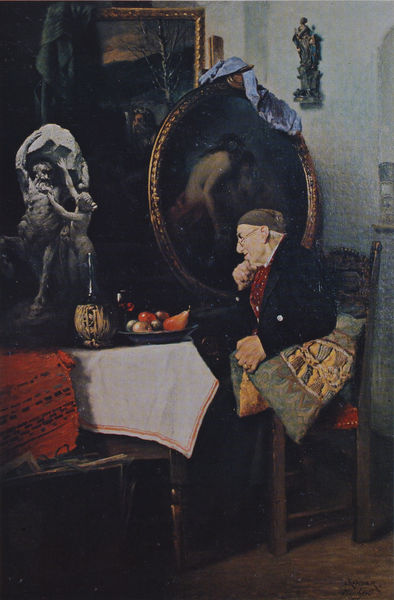
Titel: Der Kunstfreund
Künstler: Ludwig Kandler
Standort: Neustadt an der Aisch
Institution: Privatsammlung H. P.
Schlagwörter: akt, blau, gemälde, körper, mann, schatten, weiß, gelb, grün, landschaft, sitzen, abend, braun, grau, holz, hut, lampe, licht, marmor, ohr, profil, raum, schwarz, stuhl, szene, tisch, zeichnung, zimmer, ölbild, obst, rot, schal, tuch, malerei, muster, teppich, alt, flasche, jacke, kappe, mütze, wand, band, inkarnat, rahmen, schale, stein, teller, tod, ärmel, bild, bildnis, goldrahmen, holzstuhl, hände, innenraum, portrait, porträt, rückenlehne, spiegel, tischdecke, tischtuch, vorhang, öl, boden, figur, gold, interieur, kelch, realismus, reich, stickerei, tücher, decke, kaufmann, saum, oval, rund, tondo, früchte, skulptur, statue, stilleben, stillleben, trauben, bilder, bilderrahmen, armlehne, ecke, lehne, alter mann, position, dielen, kissen, essen, wein, bordüre, lady, table, poet, atelier, maler, melancholie, mirror, plastik, nachdenklich, nachdenken, betrachter, birne, vanitas, nische, spitzweg, alter, rechteck, weinglas, künstler, brille, kunst, künste, mahlzeit, anschauen, betrachten, skulpturen, obstschale, fruit, kentaur, zentaur, aufgestützt, taunus, venus, mappe, gelehrter, kunstsammler, sammler, maria, madonna, old man, centaur, weinflasche, peinture, ablage, gegenstände, spizweg, heiligenbild, vin, badeszene, jude, atlerie, connaisseur, heilder, händer, platiken, sculpture, sinieren, sizend, skulpture, vieux, öfle, korbflasche, äneas, christophorus, tishcdecke, skultpour